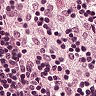
Metastatic tissue present: no